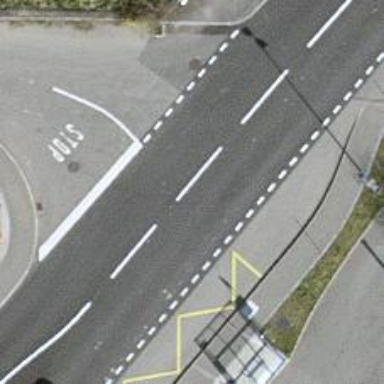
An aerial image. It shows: Secondary road.